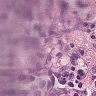
Metastatic tissue present: yes